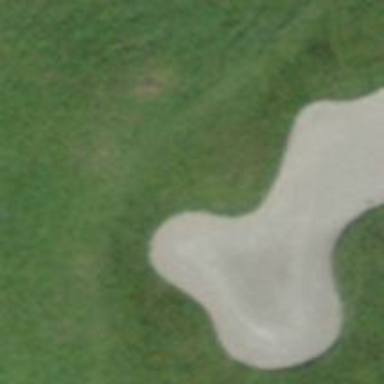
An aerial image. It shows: Golf bunker filled with sandy terrain.